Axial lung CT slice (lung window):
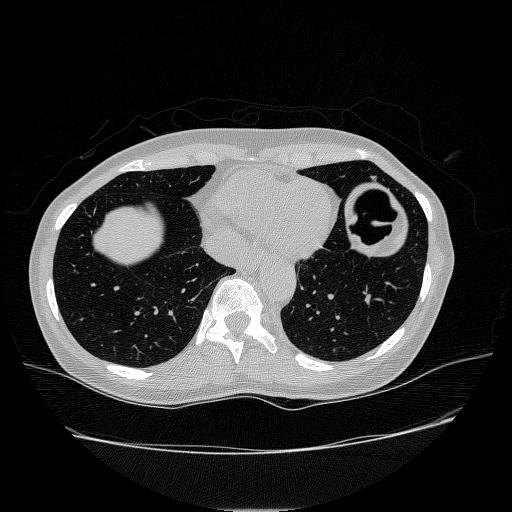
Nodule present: no